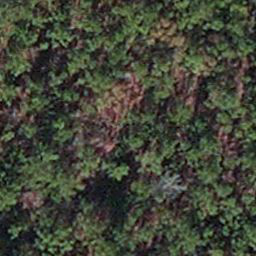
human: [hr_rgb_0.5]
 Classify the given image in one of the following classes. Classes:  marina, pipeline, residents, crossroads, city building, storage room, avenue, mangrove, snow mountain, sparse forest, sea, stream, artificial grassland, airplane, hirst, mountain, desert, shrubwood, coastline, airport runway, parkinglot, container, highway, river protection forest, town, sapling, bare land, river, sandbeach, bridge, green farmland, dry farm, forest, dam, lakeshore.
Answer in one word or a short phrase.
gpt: sapling